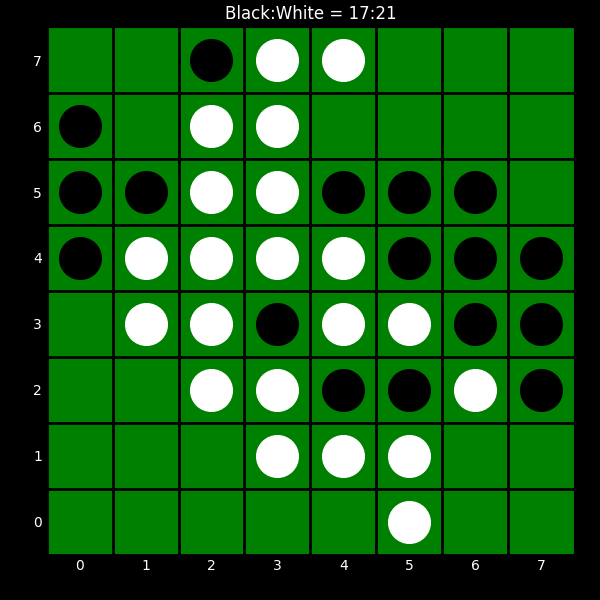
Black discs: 17
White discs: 21